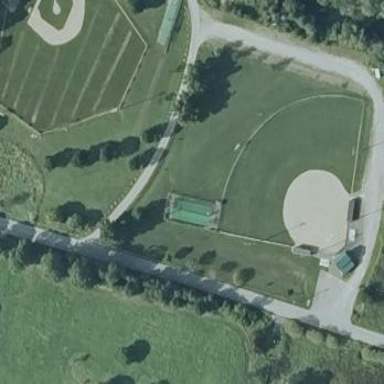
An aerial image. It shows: Baseball pitch for leisure land activities.